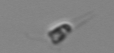
Label: Calciopappus